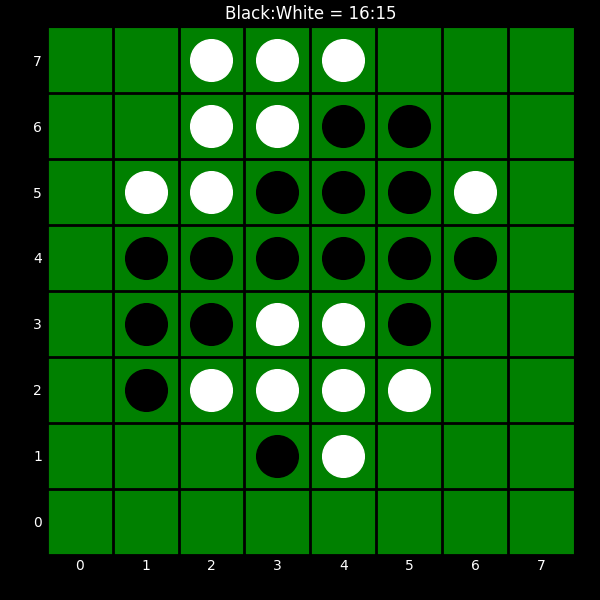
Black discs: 16
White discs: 15